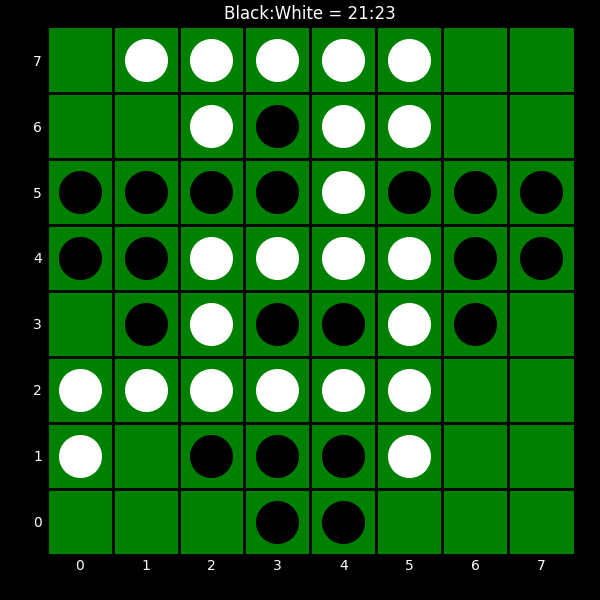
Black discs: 21
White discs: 23